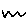
Label: zigzag